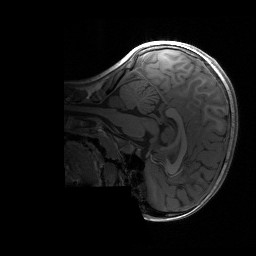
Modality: T1w
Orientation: sagittal
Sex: female
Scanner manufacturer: siemens
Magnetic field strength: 3 T
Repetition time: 1.9 s
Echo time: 0.00243 s